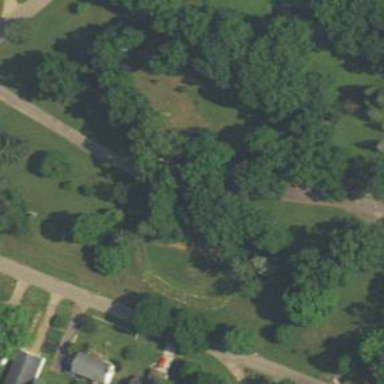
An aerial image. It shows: Disc golf basket.